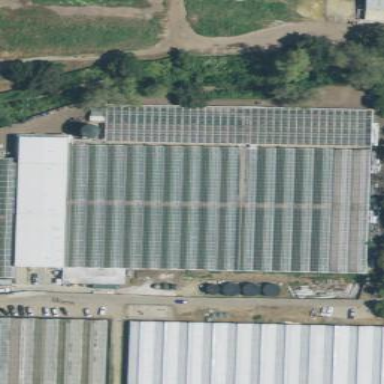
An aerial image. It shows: Greenhouse.